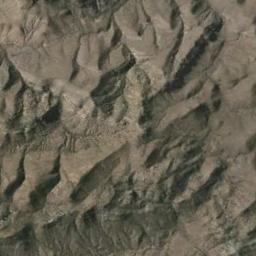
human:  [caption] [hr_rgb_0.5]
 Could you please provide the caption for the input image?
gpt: The folded mountain consists of a number of ridges and valleys .

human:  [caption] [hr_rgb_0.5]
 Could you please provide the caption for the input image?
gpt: The mountain is uneven and rough .

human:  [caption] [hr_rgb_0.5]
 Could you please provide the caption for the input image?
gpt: The mountain is full of raven soil .

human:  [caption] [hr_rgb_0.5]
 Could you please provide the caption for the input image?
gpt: This mountain is completely covered by vegetation and there is a winding path in it .

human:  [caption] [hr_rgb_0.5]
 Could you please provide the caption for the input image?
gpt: There are some ridges on the brown mountain .